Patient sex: F
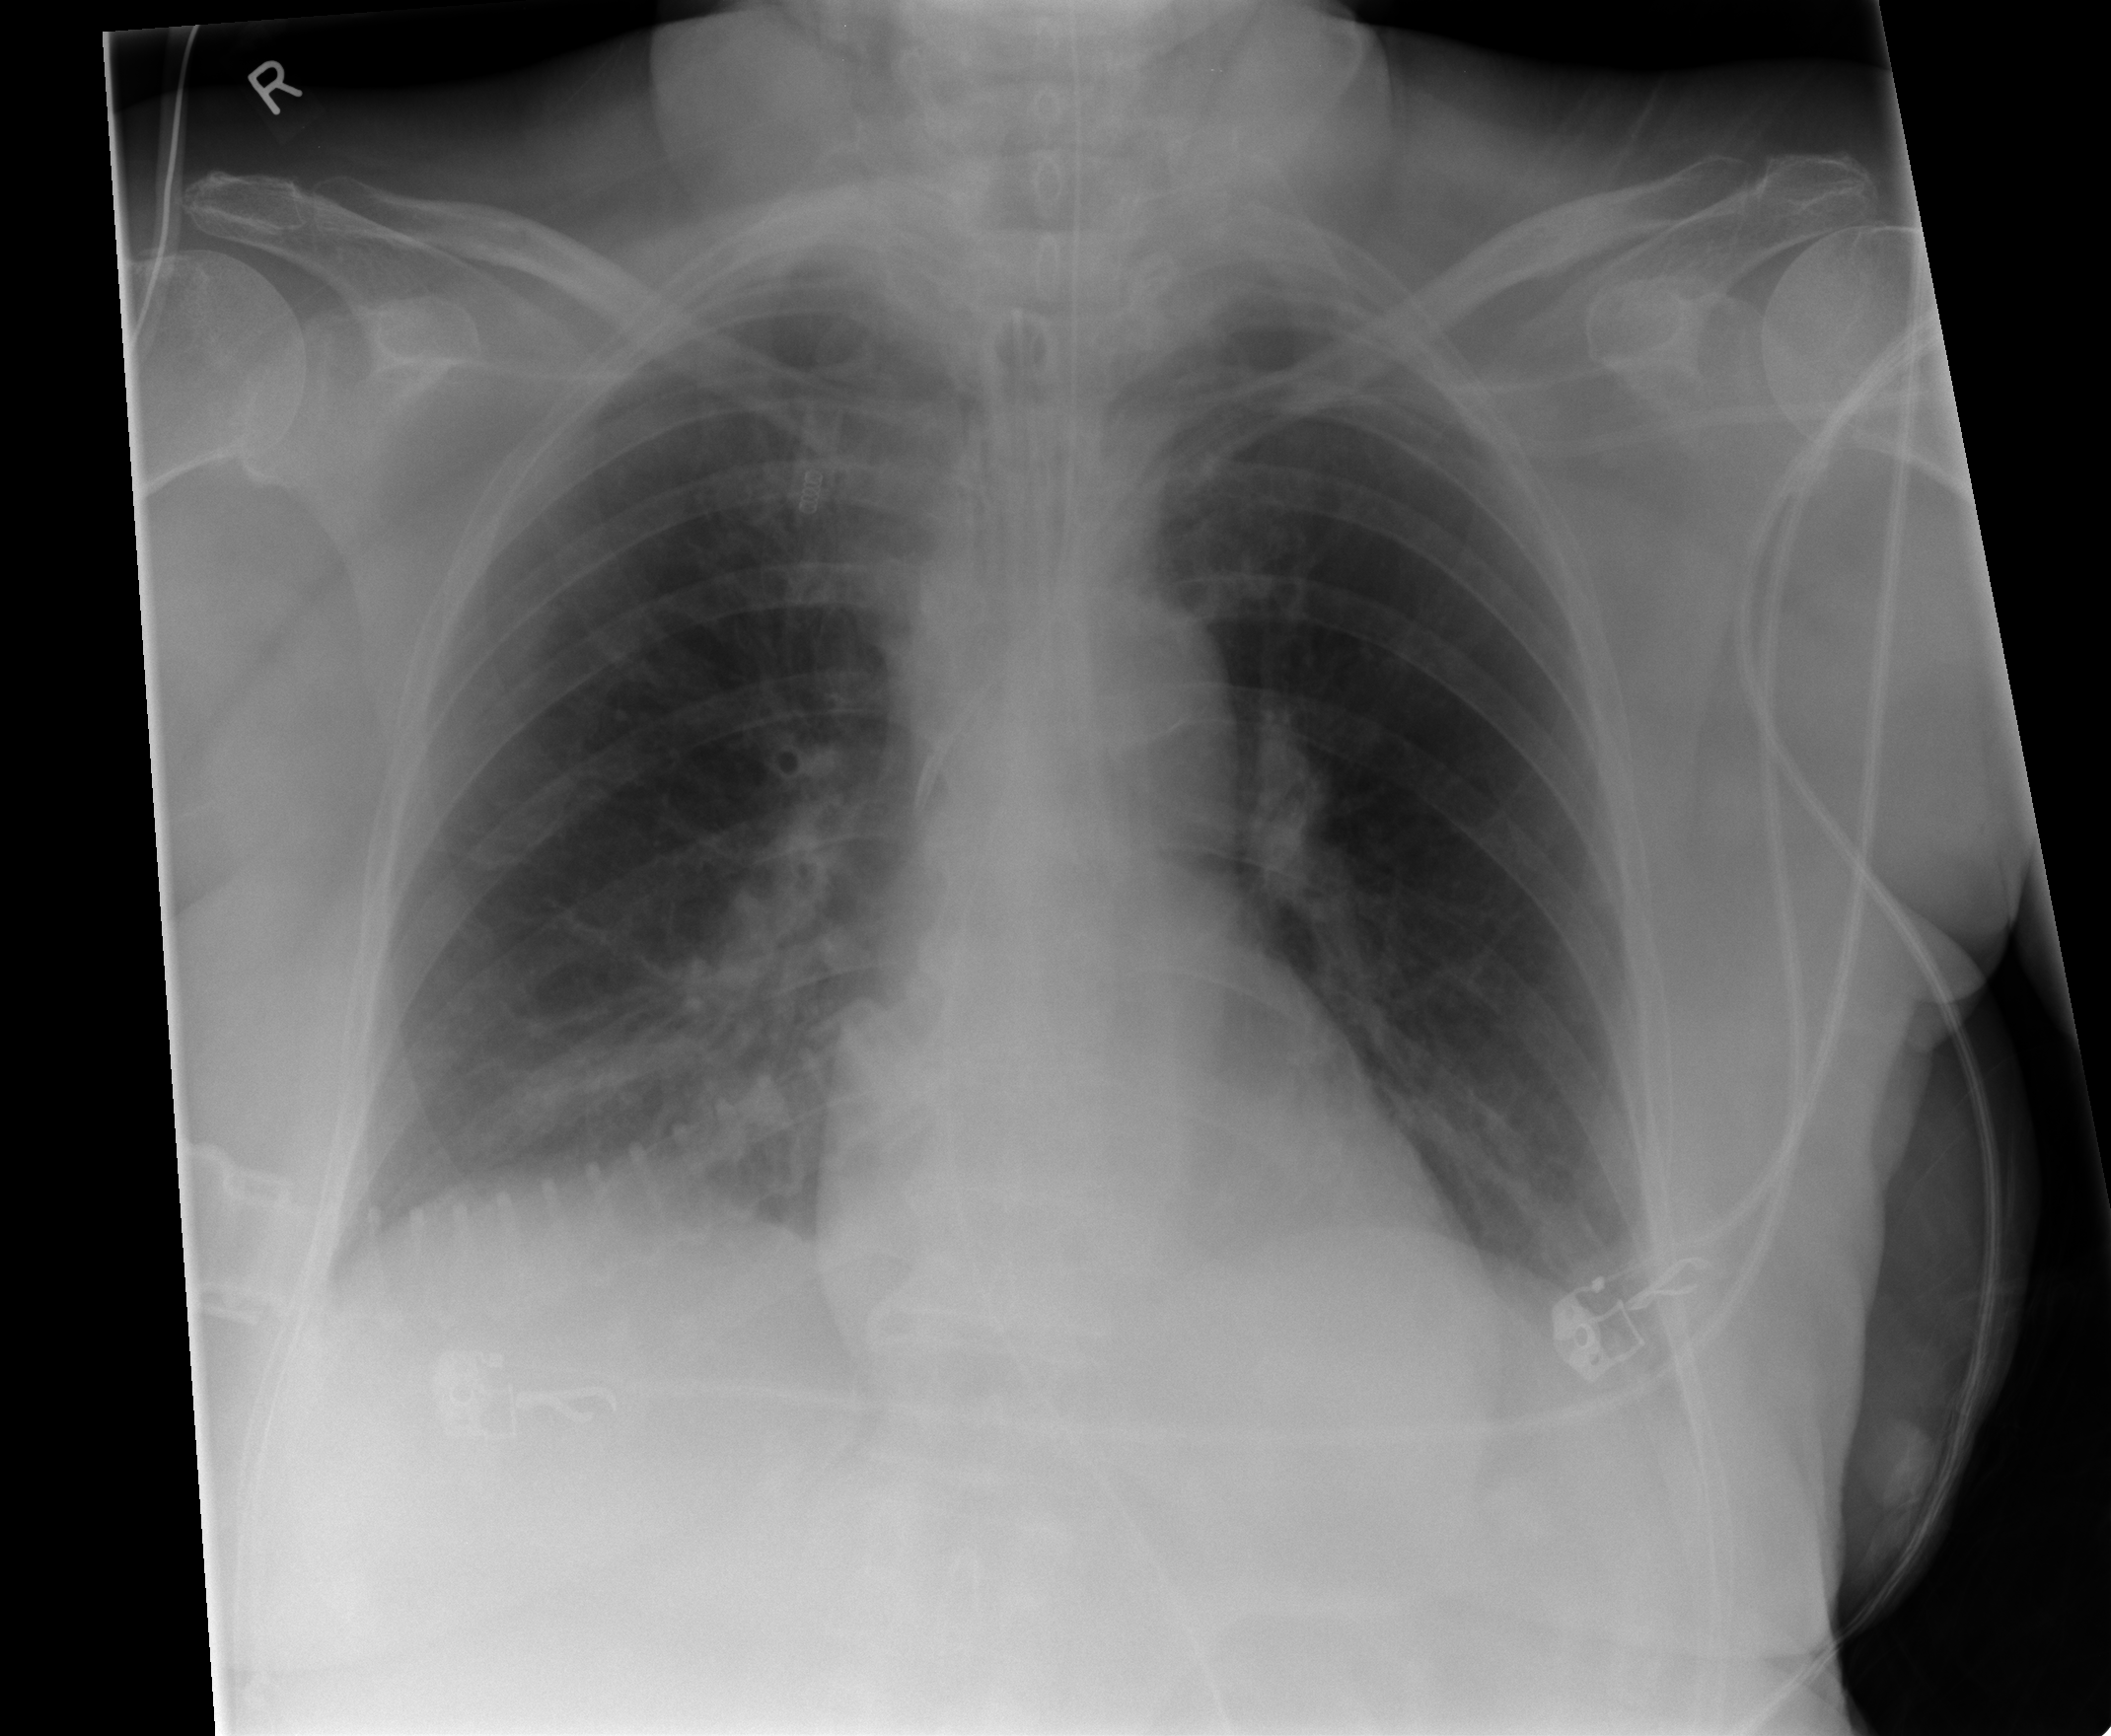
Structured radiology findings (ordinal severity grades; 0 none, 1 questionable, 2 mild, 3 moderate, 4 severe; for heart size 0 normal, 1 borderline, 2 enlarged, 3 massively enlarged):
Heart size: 0
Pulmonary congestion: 0
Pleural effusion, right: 0
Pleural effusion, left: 0
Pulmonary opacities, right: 1
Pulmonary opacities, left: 0
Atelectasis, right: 2
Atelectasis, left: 0